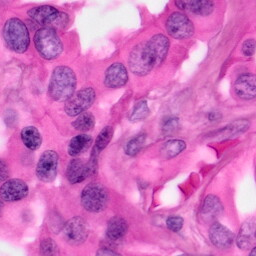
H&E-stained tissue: Pancreatic